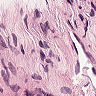
Metastatic tissue present: no